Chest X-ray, PA view. Patient: 46 years old, sex M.
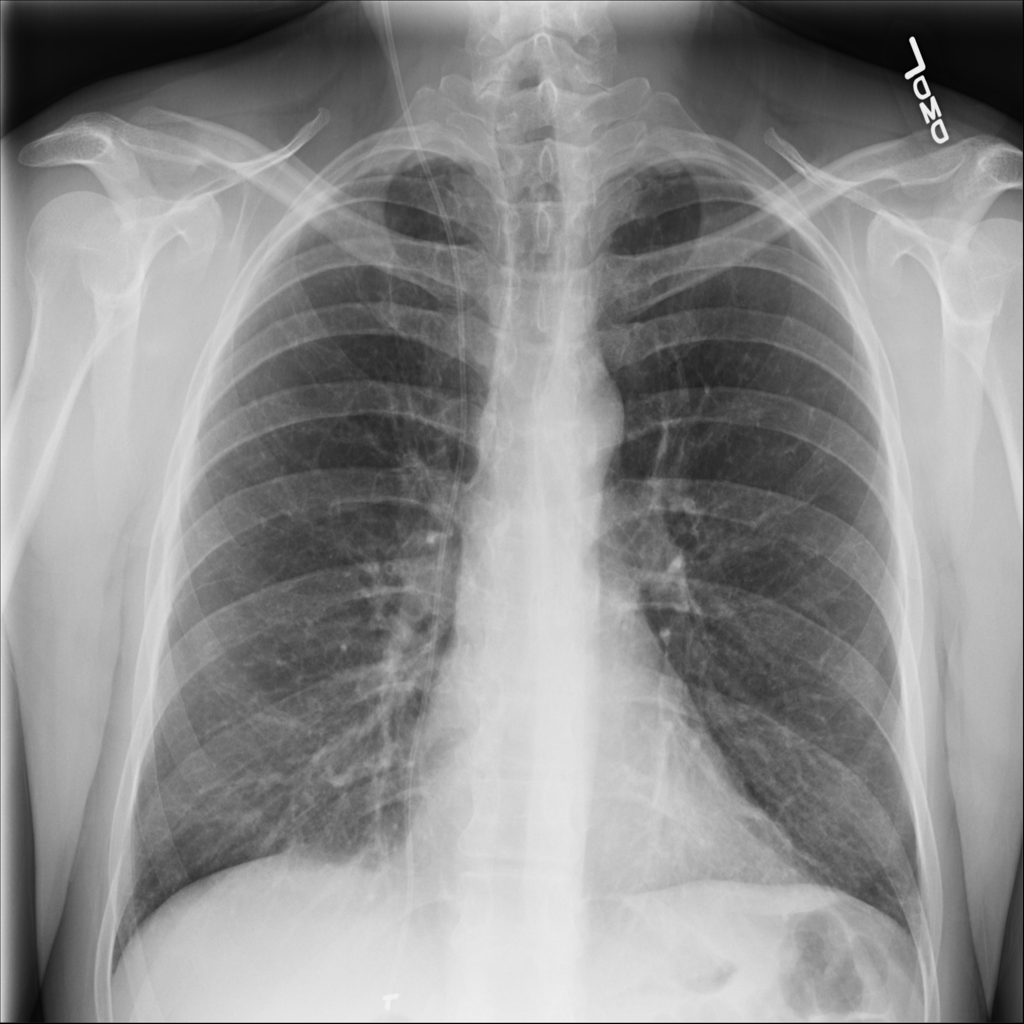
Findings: No Finding